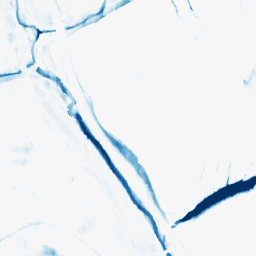
Category: morphological
Decomposition family: morphological_rect
Decomposition parameters: operation: closing
width: 5
height: 20
Upsampling method: bicubic
Upsampling parameters: scale: 4
Upsampling scale: 4